Interaction volume radius: 5 \u00c5
Interaction volume height: 10 \u00c5
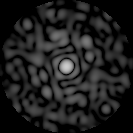
Disorder parameter: 0.7973